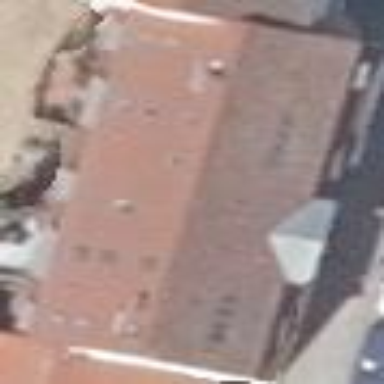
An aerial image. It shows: Historic baroque building with apartments. The roof is made of red roof tiles in gambrel shape. The building has white and rose color scheme.